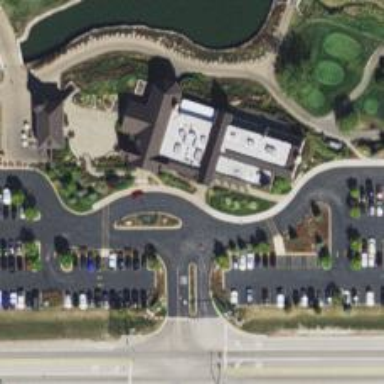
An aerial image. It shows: Path for both road and golf.